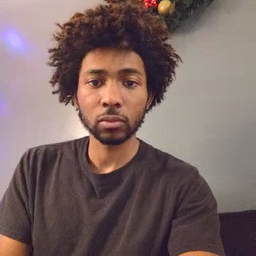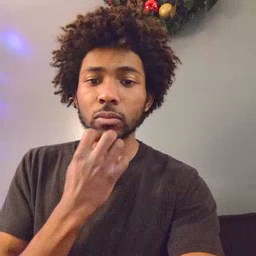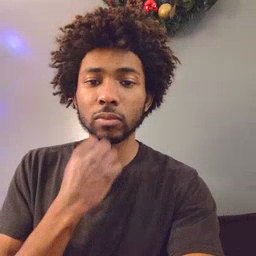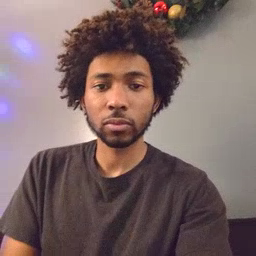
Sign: underwear